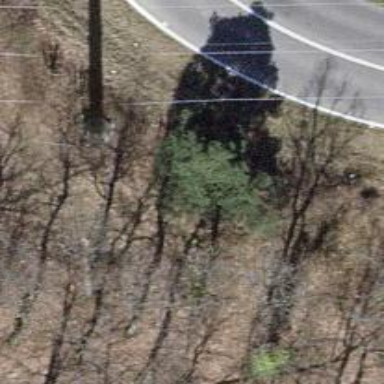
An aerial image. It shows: Minor power line with 3 cables.